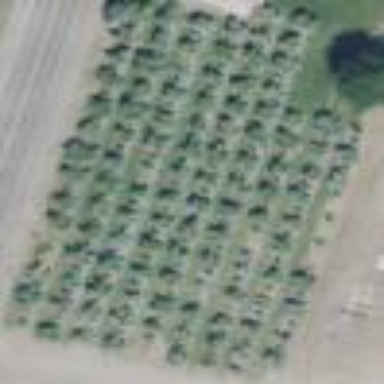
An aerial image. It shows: Orchard.